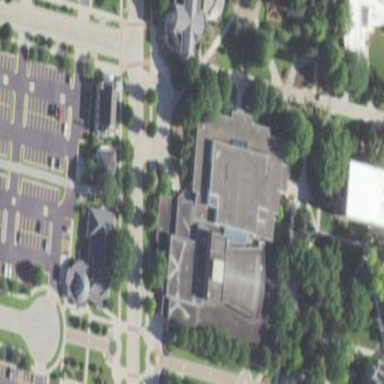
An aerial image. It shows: View of university building.